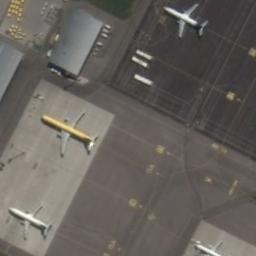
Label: airplane